Question: I have a TeamCity project with a build step that updates some metadata in our csproj files in source control.
These commits are marked with the comment "Build Server".
Is there anyway to make TeamCity ignore such commits for the purpose of establishing whether there are any changes pending.
I have filtered this out of the trigger so that I don not get an infinite build loop but would like to not even have "pending changes" listed until a commit with a different comment arrives.

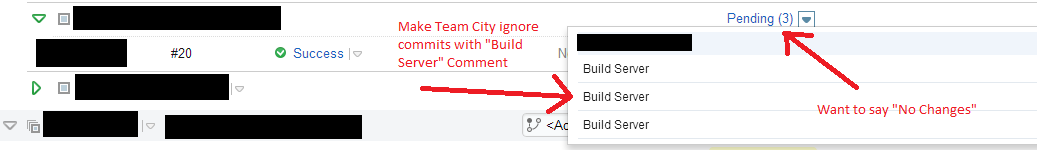
Answer: I don't think such a feature exists in Teamcity today. There are 'checkout rules' for the 'VCS Settings', but that works on the folders only (i.e. you need to mention the folders to be excluded in that case). There is an open request on checkout rules <URL>. You may want to check that out.